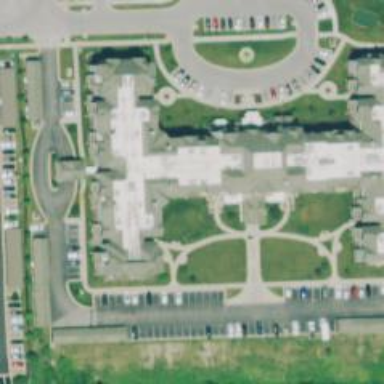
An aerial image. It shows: Nursing home building.